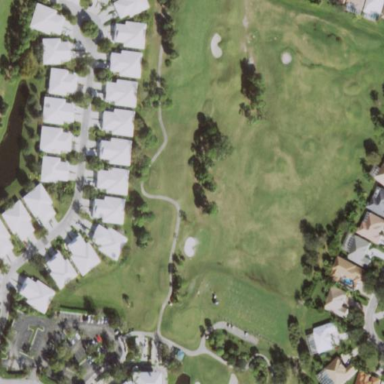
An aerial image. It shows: Driving range for golf on grass.